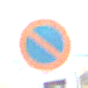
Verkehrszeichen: EingeschraenktesHalteverbot
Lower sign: MehrspurigeFahrzeuge2
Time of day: Midday
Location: Outdoor (Nature)
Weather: PartlyCloudy
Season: NotSpecified
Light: Natural